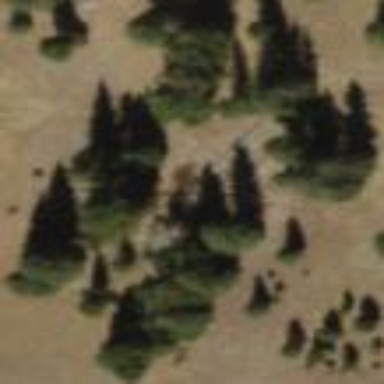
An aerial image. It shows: Woodland with evergreen needle-leaved trees.